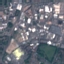
Land use / land cover class: Industrial